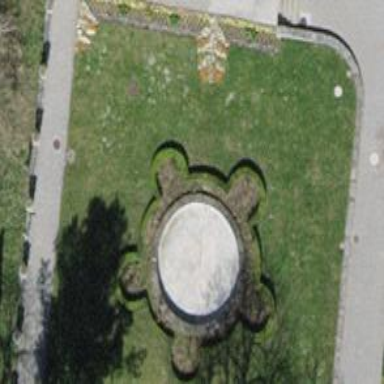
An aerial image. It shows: Fountain.